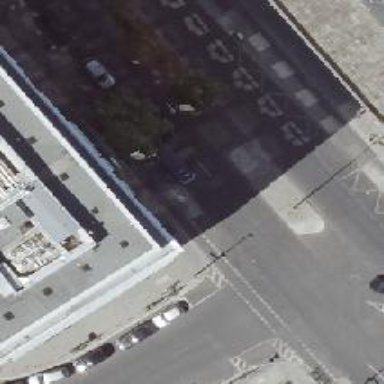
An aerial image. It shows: Unmarked crossing on asphalt footway.